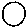
Label: circle